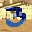
Label: 3